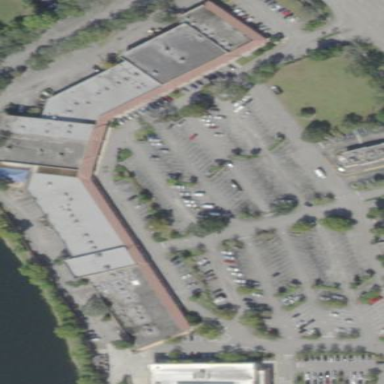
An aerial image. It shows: Retail area.